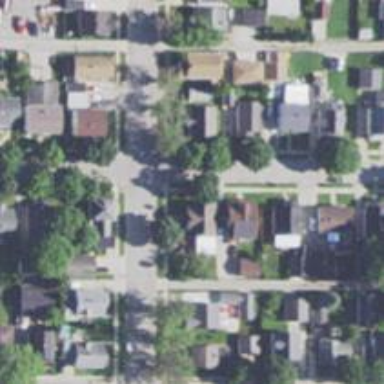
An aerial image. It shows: Residential road.